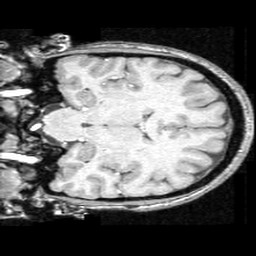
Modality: T1w
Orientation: coronal
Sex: female
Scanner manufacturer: ge
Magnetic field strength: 1.5 T
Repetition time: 21 s
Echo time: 0.008 s